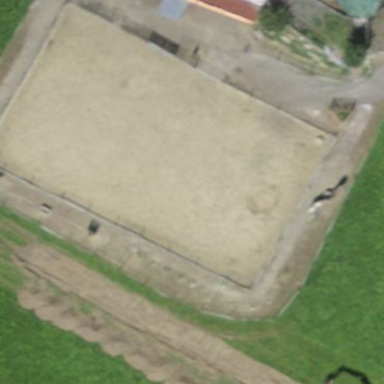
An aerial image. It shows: Leisure land designated for horse riding.